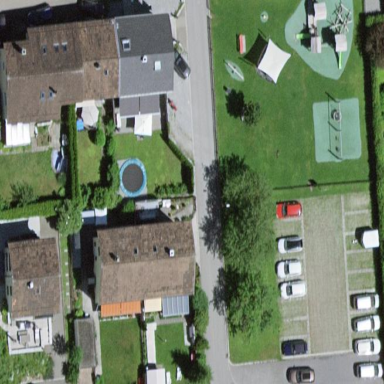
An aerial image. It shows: Playground area for leisure land.